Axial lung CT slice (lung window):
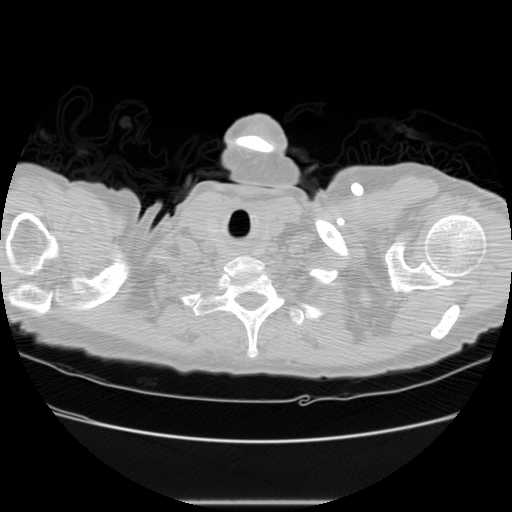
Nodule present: no